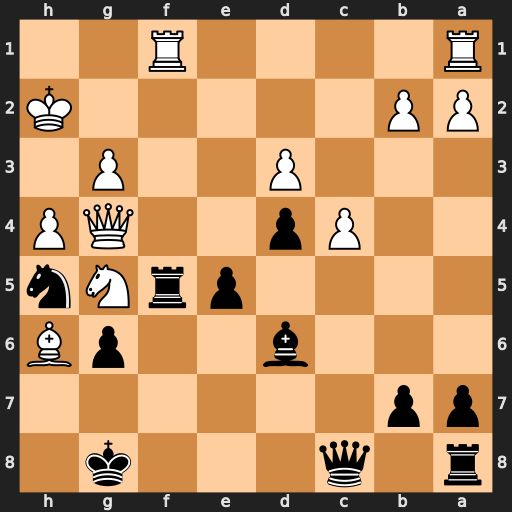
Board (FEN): r1q3k1/pp6/3b2pB/4prNn/2Pp2QP/3P2P1/PP5K/R4R2
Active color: b
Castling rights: -
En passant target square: -
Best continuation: Rf2+ Rxf2 Qxg4